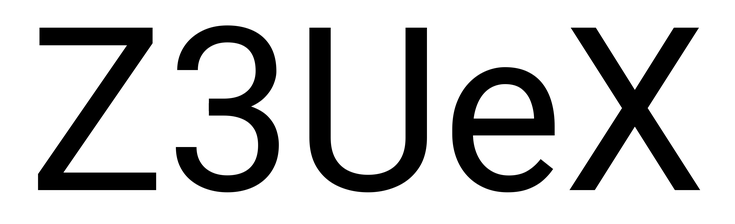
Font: Roboto_Regular